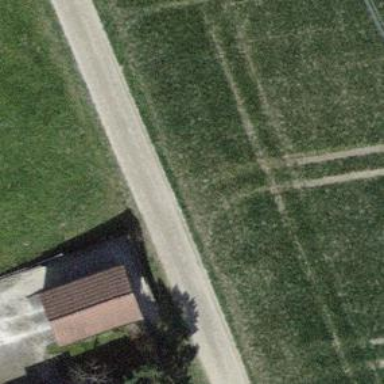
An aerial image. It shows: Agricultural track with grade2 track type suitable for agricultural vehicles.